Interaction volume radius: 10 \u00c5
Interaction volume height: 10 \u00c5
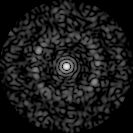
Disorder parameter: 0.8244